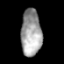
Tissue: prostate
Cell type: T cells
Senescence score: 0.2507
Nuclear area (px): 937
Mean DAPI intensity: 160.346